Question: I get this error when writing to the database:
> A dependent property in a ReferentialConstraint is mapped to a
store-generated column. Column: 'PaymentId'.
'''
public bool PayForItem(int terminalId, double paymentAmount,
eNums.MasterCategoryEnum mastercategoryEnum, int CategoryId, int CategoryItemId)
{
using (var dbEntities = new DatabaseAccess.Schema.EntityModel())
{
int pinnumber = 0;
long pinid = 1; //getPinId(terminalId,ref pinnumber) ;
var payment = new DatabaseAccess.Schema.Payment();
payment.CategoryId = CategoryId;
payment.ItemCategoryId = CategoryItemId;
payment.PaymentAmount = (decimal)paymentAmount;
payment.TerminalId = terminalId;
payment.PinId = pinid;
payment.HSBCResponseCode = "";
payment.DateActivated = DateTime.Now;
payment.PaymentString = "Payment";
payment.PromotionalOfferId = 1;
payment.PaymentStatusId = (int)eNums.PaymentStatus.Paid;
//payment.PaymentId = 1;
dbEntities.AddToPayments(payment);
dbEntities.SaveChanges();
}
return true;
}
'''
The schema is:

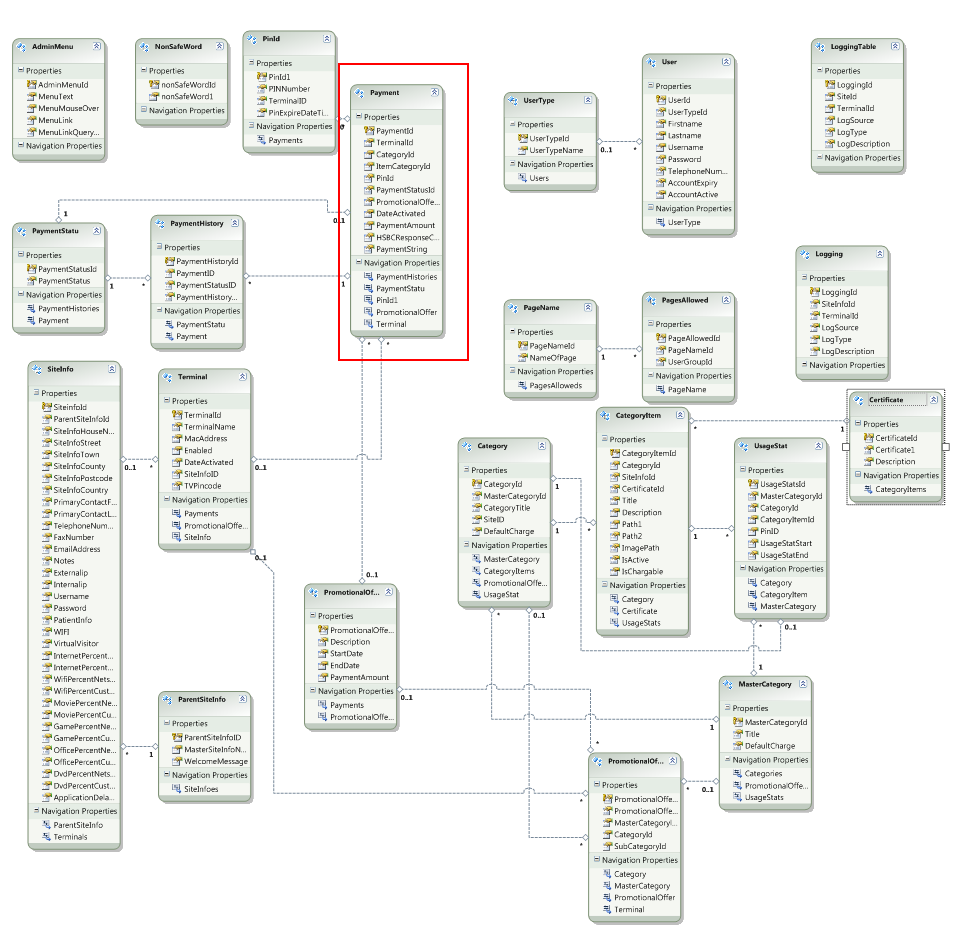
Answer: Is it possible that you defined a bad column relation between your tables?
In my case, I had different columns and one was set as autonumeric.